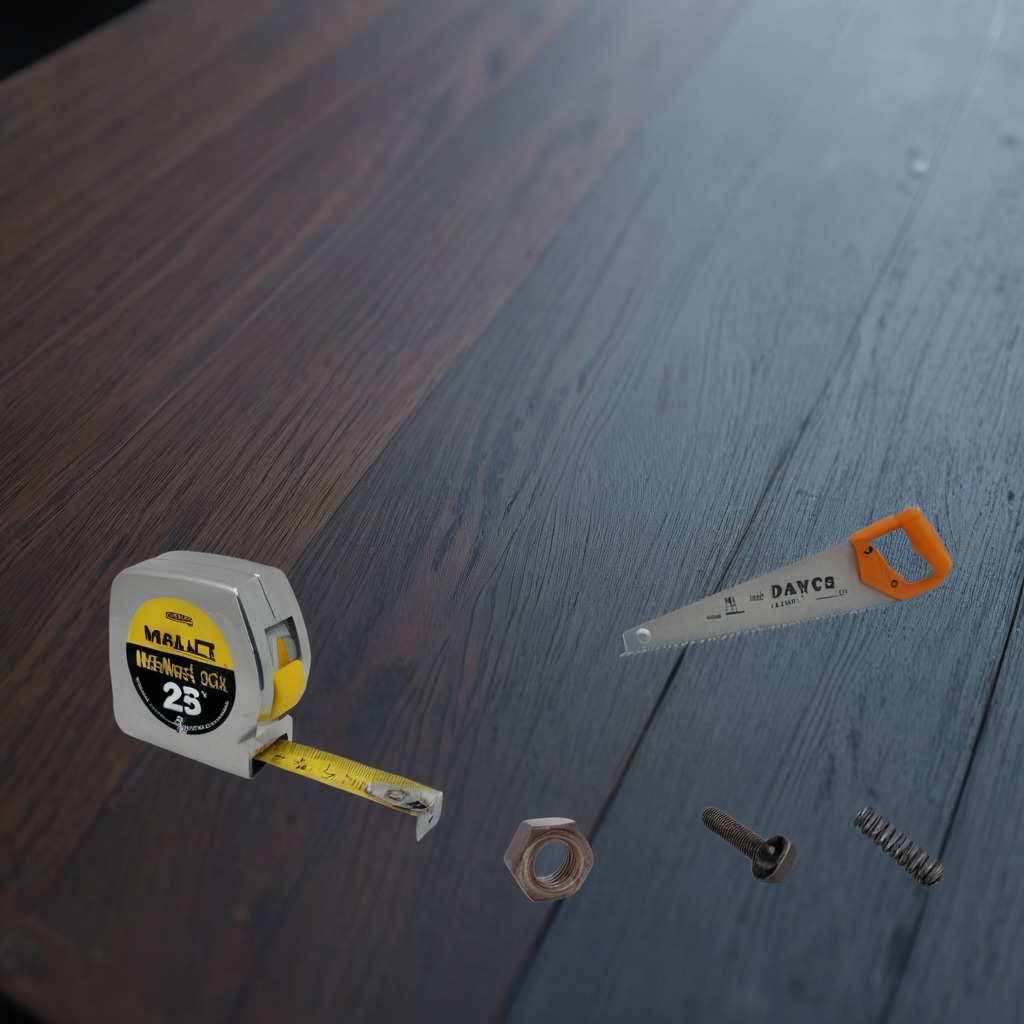
A measuring tape, a metal machine screw, a coiled metal spring, a handheld metal saw, and a metal nut are lying on the table.